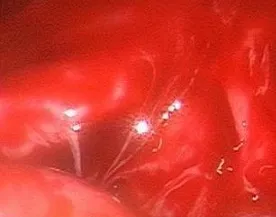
Laparoscopy showed a moderate hemoperitoneum.
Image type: endoscopy (gi_endoscopy)